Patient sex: M
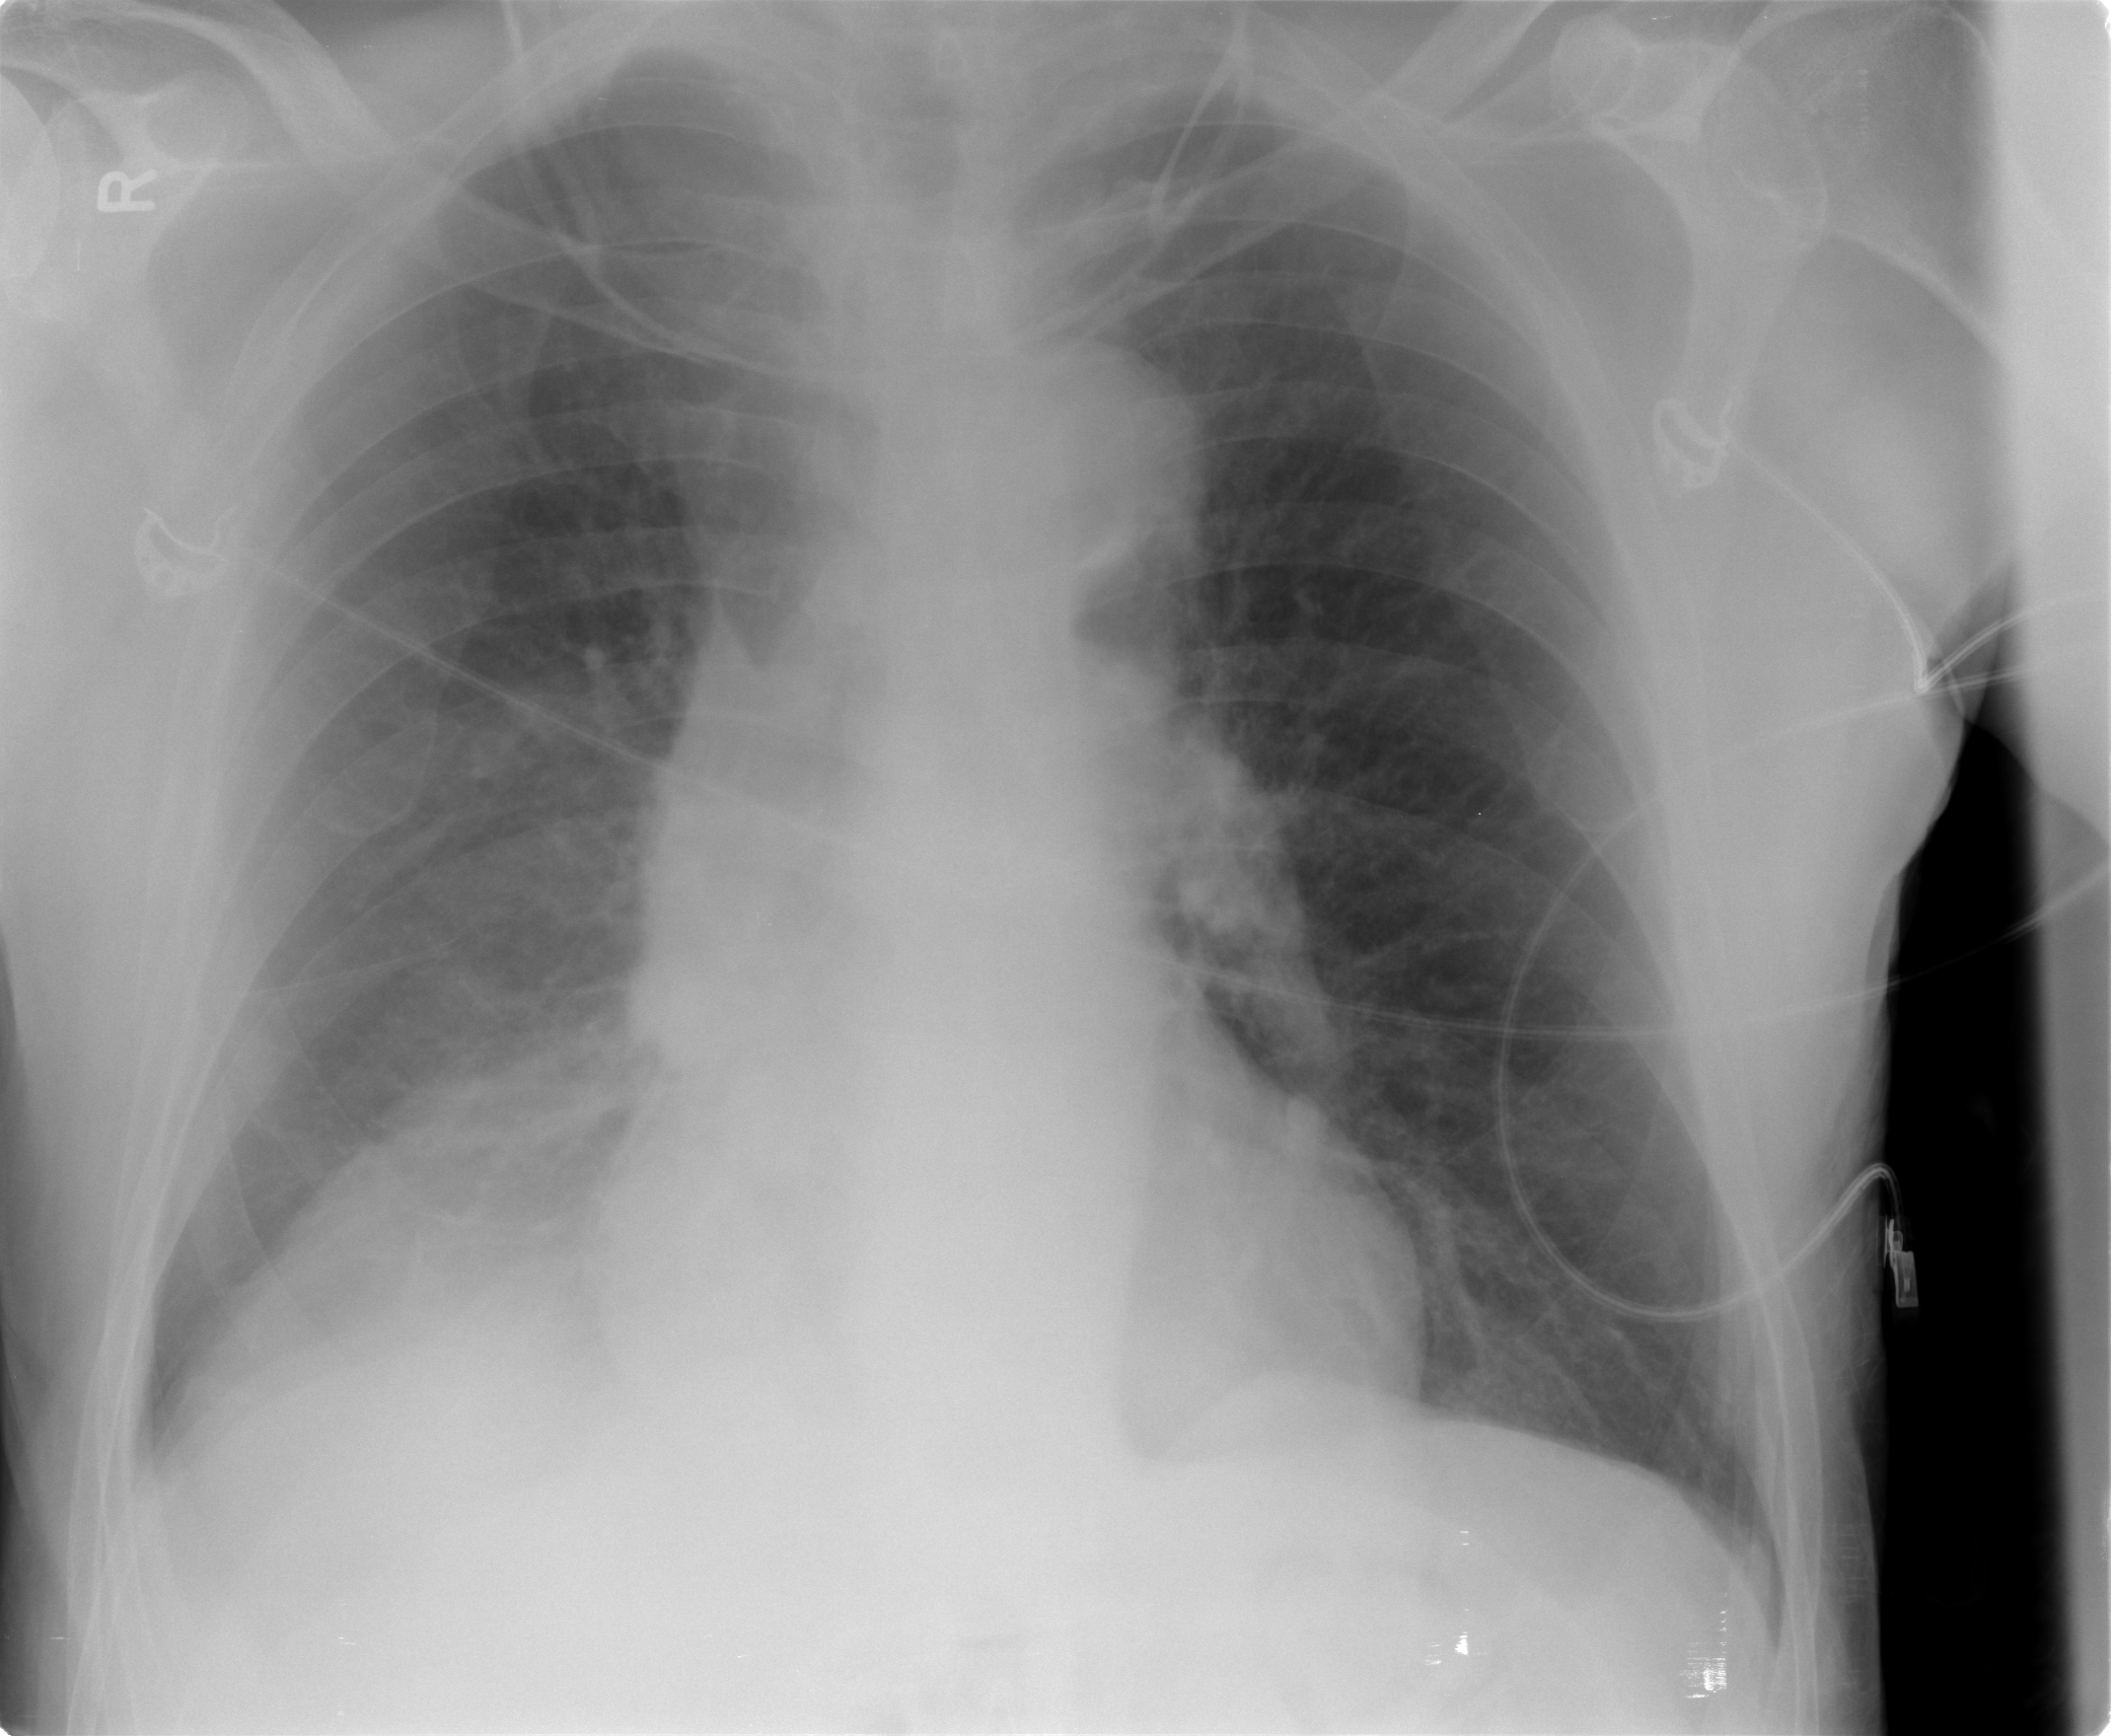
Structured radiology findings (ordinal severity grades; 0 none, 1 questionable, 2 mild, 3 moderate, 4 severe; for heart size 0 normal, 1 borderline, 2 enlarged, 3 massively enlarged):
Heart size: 0
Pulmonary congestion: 1
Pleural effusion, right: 1
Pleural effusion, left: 0
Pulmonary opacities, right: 0
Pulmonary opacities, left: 0
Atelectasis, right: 0
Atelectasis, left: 0